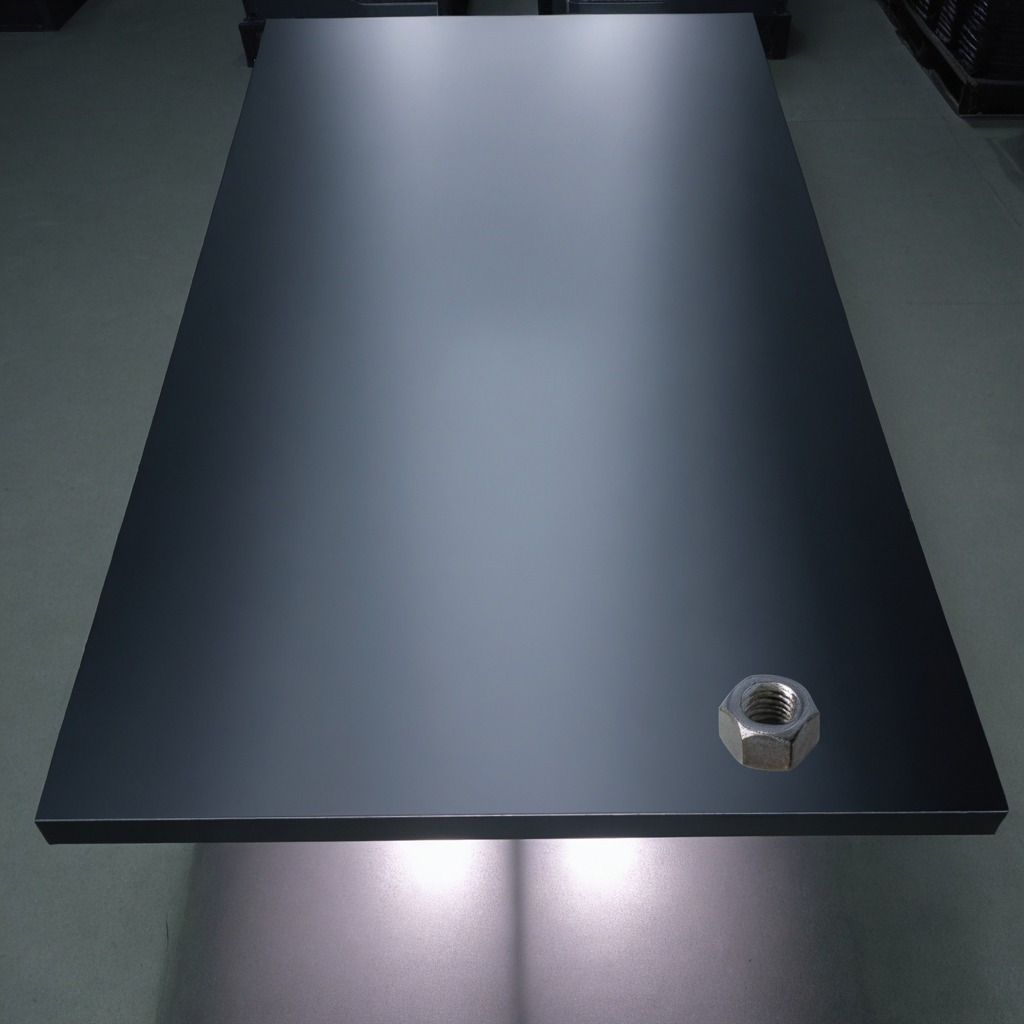
A metal nut is lying on the tabletop.